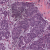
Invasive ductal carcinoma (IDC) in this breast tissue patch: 1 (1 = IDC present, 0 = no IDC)